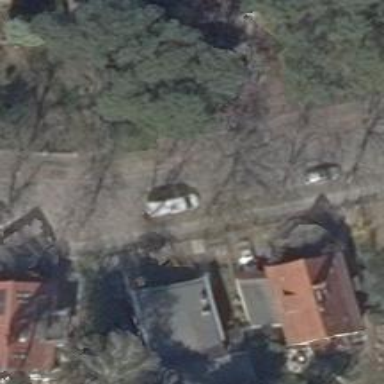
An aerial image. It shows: Driveway.